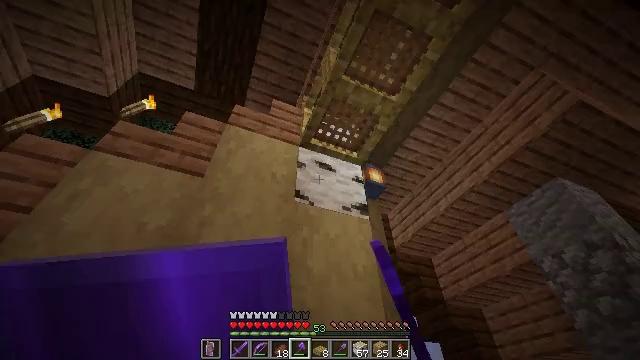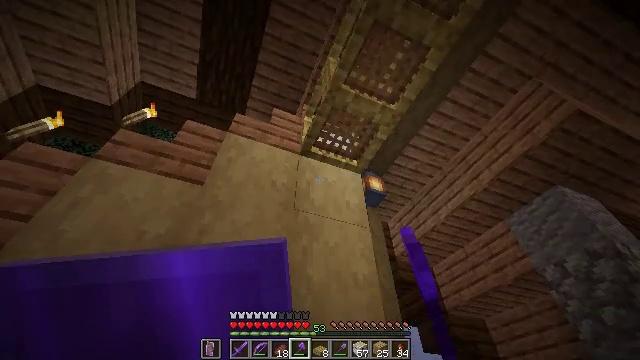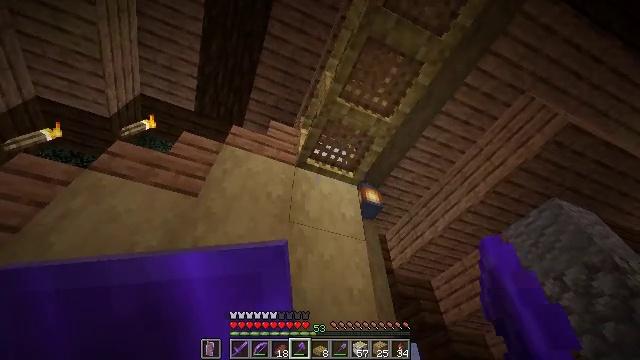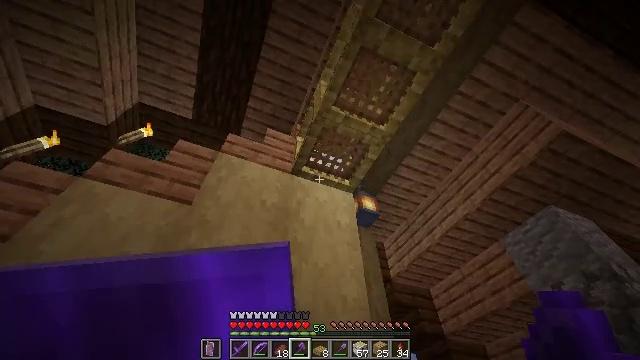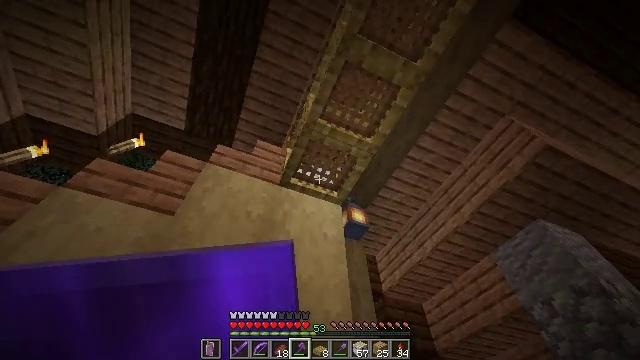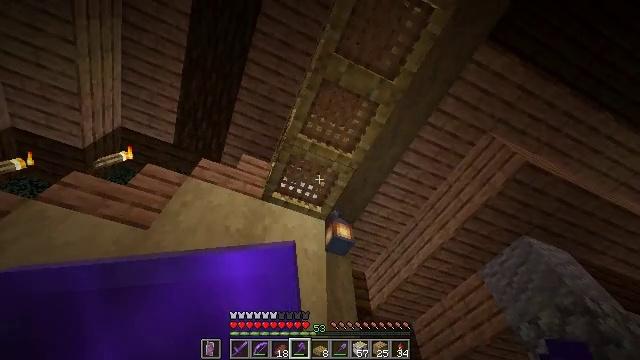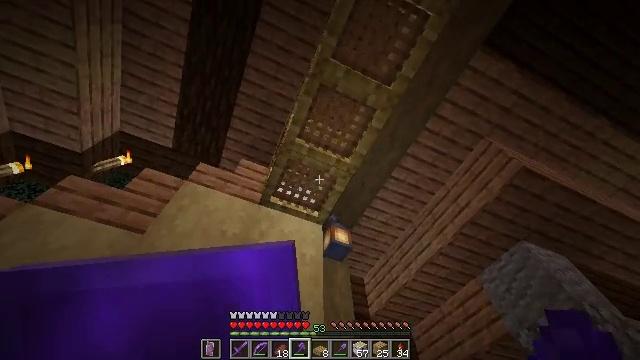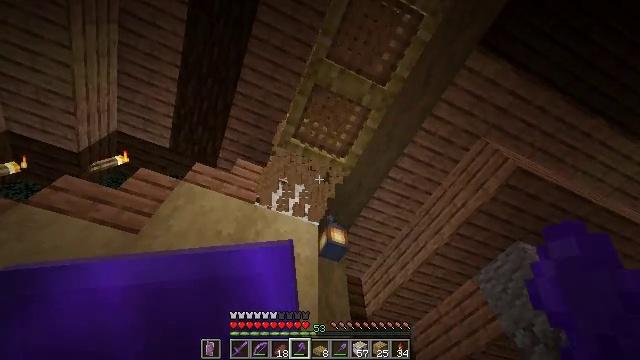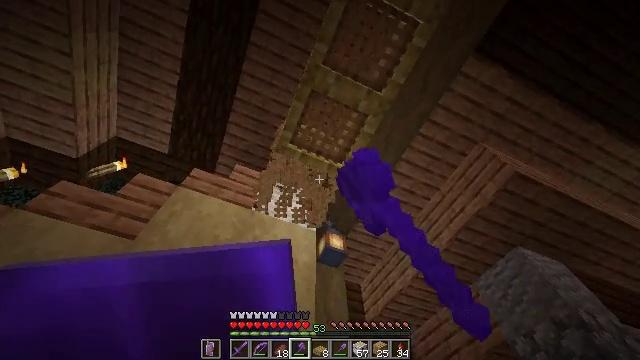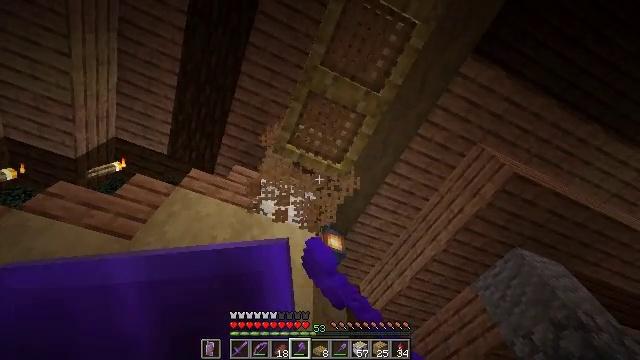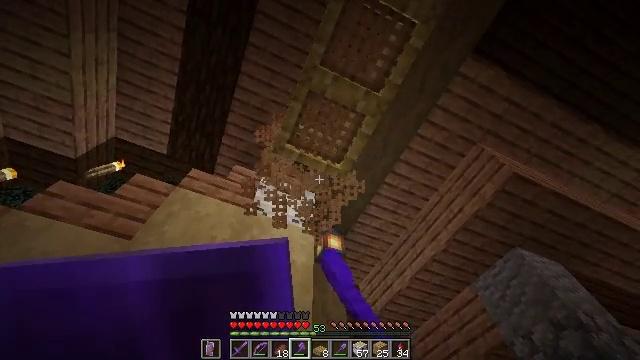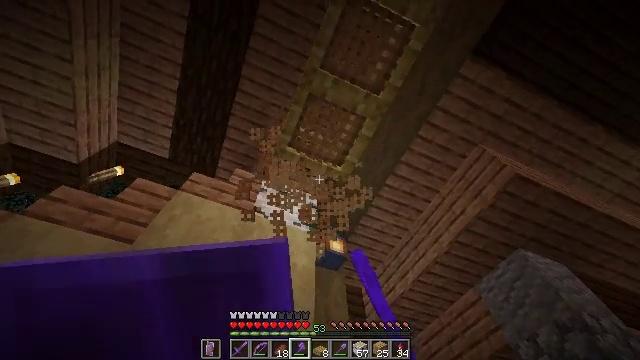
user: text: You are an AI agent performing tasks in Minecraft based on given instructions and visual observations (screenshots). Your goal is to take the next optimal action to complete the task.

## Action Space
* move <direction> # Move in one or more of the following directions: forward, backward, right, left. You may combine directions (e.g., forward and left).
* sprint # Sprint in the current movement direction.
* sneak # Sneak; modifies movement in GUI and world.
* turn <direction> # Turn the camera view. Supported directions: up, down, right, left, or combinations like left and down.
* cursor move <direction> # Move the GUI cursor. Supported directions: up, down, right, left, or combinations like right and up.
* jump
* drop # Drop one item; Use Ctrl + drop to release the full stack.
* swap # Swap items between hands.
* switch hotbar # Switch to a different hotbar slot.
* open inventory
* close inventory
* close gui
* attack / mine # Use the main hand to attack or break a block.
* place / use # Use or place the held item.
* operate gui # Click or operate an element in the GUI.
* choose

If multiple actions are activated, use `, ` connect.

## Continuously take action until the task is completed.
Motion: motion action
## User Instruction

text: Retrieve scaffolding from a build site.
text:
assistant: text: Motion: turn up
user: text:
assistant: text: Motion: move right, turn up
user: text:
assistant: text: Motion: move right, turn up
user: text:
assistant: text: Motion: move right, turn up
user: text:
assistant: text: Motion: turn up
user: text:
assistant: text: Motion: turn up
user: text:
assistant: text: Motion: attack / mine
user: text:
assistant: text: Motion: turn up, attack / mine
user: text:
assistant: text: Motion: no_op
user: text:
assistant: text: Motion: no_op
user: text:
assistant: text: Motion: no_op
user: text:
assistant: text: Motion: no_op